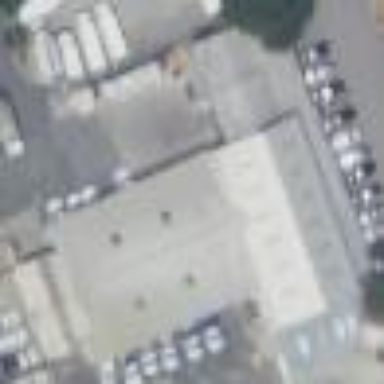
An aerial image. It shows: Commercial building.